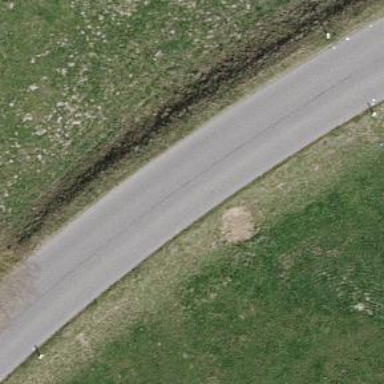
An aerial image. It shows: Tertiary road.